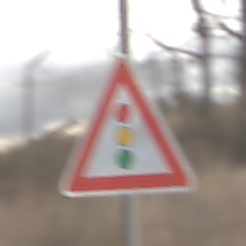
Verkehrszeichen: Lichtzeichenanlage
Umgebung: Outdoor, RoadRail
Tageszeit: SunriseSunset
Wetter: PartlyCloudy
Licht: Natural
Jahreszeit: NotSpecified
Kontrast: LowContrast